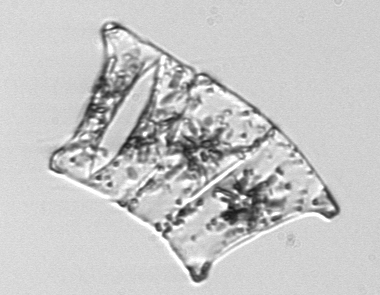
Label: Eucampia